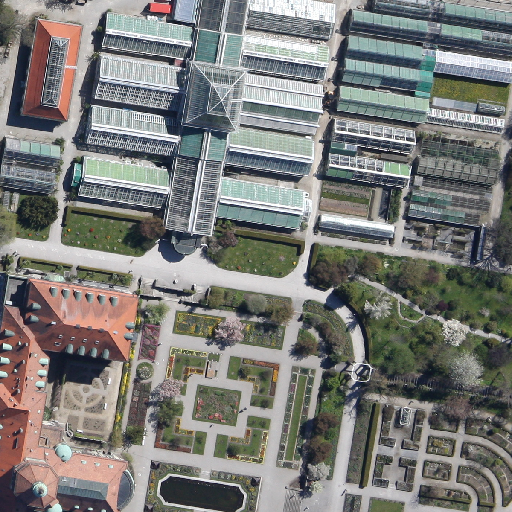
Referring expression: impervious surface